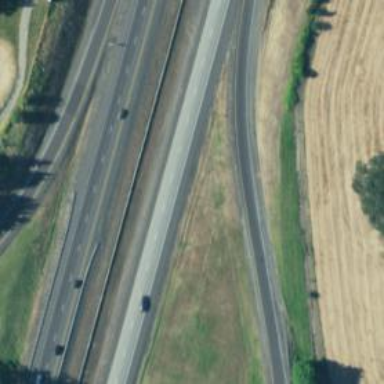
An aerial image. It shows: Asphalt motorway link.